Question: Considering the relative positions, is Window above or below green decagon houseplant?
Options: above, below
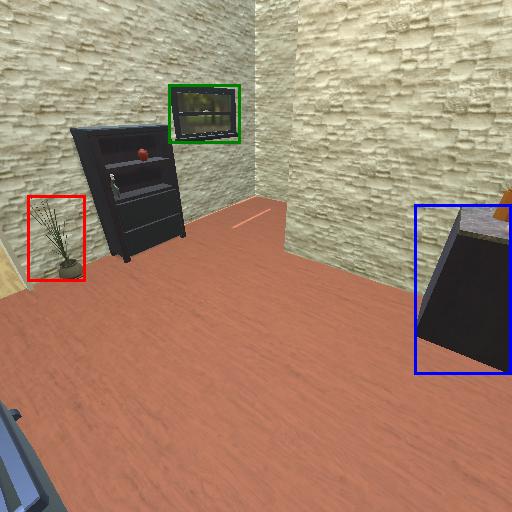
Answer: above